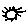
Label: sun